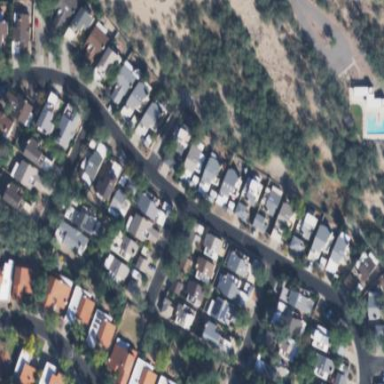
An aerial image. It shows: This residential area consists of single-family homes.